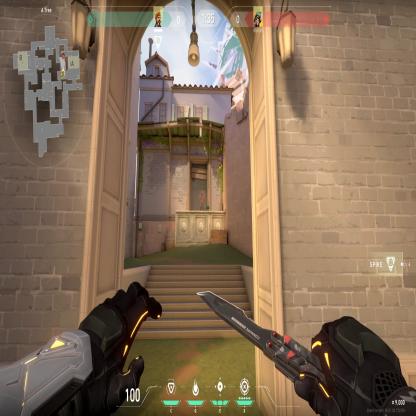
Label: enemy